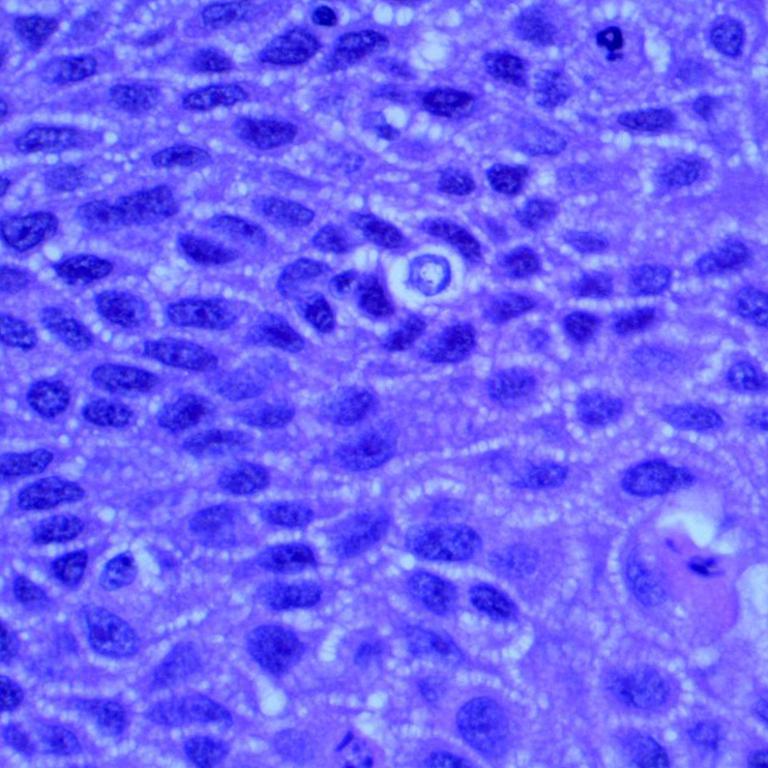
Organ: lung
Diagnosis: squamous carcinomas